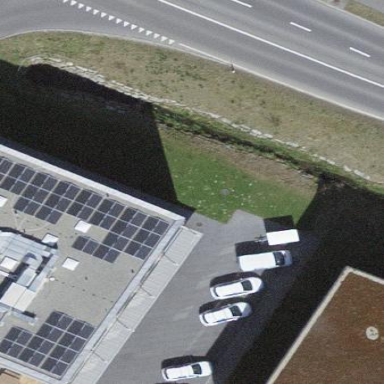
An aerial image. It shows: Solar power generator with photovoltaic panels.